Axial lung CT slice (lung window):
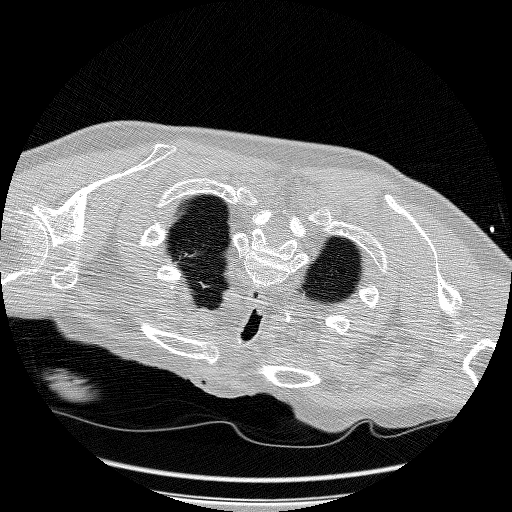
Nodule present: no